Question: I have a problem with my XAML layout, this works perfectly on my Silverlight app, but when using Windows Runtime, all the checkboxes disappear from the grids entirely, yet the textblocks are aligned perfectly. I don't know what to change in my XAML to make it work correctly.
I figured out that the culprit is the HorizontalAlignment property, without it, the checkBoxes appear in the grids (though all snapped to the left side of the columns). The Textblocks use the same property, yet they appear completely fine.
This is what it looks like when using Silverlight:

'''
<Grid Height="Auto" VerticalAlignment="Top" Margin="0,10,0,0">
<Grid.ColumnDefinitions>
<ColumnDefinition Width="*"/>
<ColumnDefinition Width="*"/>
<ColumnDefinition Width="*"/>
<ColumnDefinition Width="*"/>
<ColumnDefinition Width="*"/>
</Grid.ColumnDefinitions>
<Grid.RowDefinitions>
<RowDefinition Height="Auto"/>
<RowDefinition Height="Auto"/>
</Grid.RowDefinitions>
<CheckBox Name="ARStory" HorizontalAlignment="Center" Grid.Row="0" Grid.Column="0"/>
<CheckBox Name="ARPath1" HorizontalAlignment="Center" Grid.Row="0" Grid.Column="1"/>
<CheckBox Name="ARPath2" HorizontalAlignment="Center" Grid.Row="0" Grid.Column="2"/>
<CheckBox Name="ARPath3" HorizontalAlignment="Center" Grid.Row="0" Grid.Column="3"/>
<CheckBox Name="ARPath4" HorizontalAlignment="Center" Grid.Row="0" Grid.Column="4"/>
<TextBlock Text="Story" Grid.Row="1" Grid.Column="0" HorizontalAlignment="Center"/>
<TextBlock Text="Path 1" Grid.Row="1" Grid.Column="1" HorizontalAlignment="Center"/>
<TextBlock Text="Path 2" Grid.Row="1" Grid.Column="2" HorizontalAlignment="Center"/>
<TextBlock Text="Path 3" Grid.Row="1" Grid.Column="3" HorizontalAlignment="Center"/>
<TextBlock Text="Path 4" Grid.Row="1" Grid.Column="4" HorizontalAlignment="Center"/>
</Grid>
'''
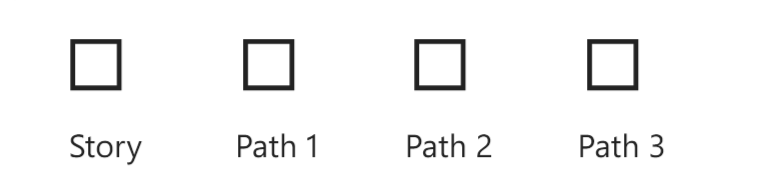
Answer: I would much rather edit the checkbox template instead of separating the box and the label because:
- - - -
'''
<Page.Resources>
<Style x:Key="CheckBoxStyleCentered" TargetType="CheckBox">
<Setter Property="Background" Value="{ThemeResource CheckBoxBackgroundThemeBrush}"/>
<Setter Property="BorderBrush" Value="{ThemeResource CheckBoxBorderThemeBrush}"/>
<Setter Property="BorderThickness" Value="{ThemeResource PhoneBorderThickness}"/>
<Setter Property="FontSize" Value="{ThemeResource TextStyleLargeFontSize}"/>
<Setter Property="FontFamily" Value="{ThemeResource PhoneFontFamilyNormal}"/>
<Setter Property="HorizontalContentAlignment" Value="Center"/>
<Setter Property="VerticalContentAlignment" Value="Top"/>
<Setter Property="HorizontalAlignment" Value="Left"/>
<Setter Property="VerticalAlignment" Value="Top"/>
<Setter Property="Padding" Value="0,10,0,0"/>
<Setter Property="MinWidth" Value="50"/>
<Setter Property="Template">
<Setter.Value>
<ControlTemplate TargetType="CheckBox">
<Grid Background="Transparent">
<VisualStateManager.VisualStateGroups>
<VisualStateGroup x:Name="CommonStates">
<VisualStateGroup.Transitions>
<VisualTransition From="Pressed" To="PointerOver">
<Storyboard>
<PointerUpThemeAnimation Storyboard.TargetName="Grid"/>
</Storyboard>
</VisualTransition>
<VisualTransition From="PointerOver" To="Normal">
<Storyboard>
<PointerUpThemeAnimation Storyboard.TargetName="Grid"/>
</Storyboard>
</VisualTransition>
<VisualTransition From="Pressed" To="Normal">
<Storyboard>
<PointerUpThemeAnimation Storyboard.TargetName="Grid"/>
</Storyboard>
</VisualTransition>
</VisualStateGroup.Transitions>
<VisualState x:Name="Normal"/>
<VisualState x:Name="MouseOver"/>
<VisualState x:Name="PointerOver"/>
<VisualState x:Name="Pressed">
<Storyboard>
<PointerDownThemeAnimation Storyboard.TargetName="Grid"/>
<ObjectAnimationUsingKeyFrames Storyboard.TargetProperty="Background" Storyboard.TargetName="CheckBackground">
<DiscreteObjectKeyFrame KeyTime="0" Value="{ThemeResource CheckBoxPressedBackgroundThemeBrush}"/>
</ObjectAnimationUsingKeyFrames>
<ObjectAnimationUsingKeyFrames Storyboard.TargetProperty="Fill" Storyboard.TargetName="CheckGlyph">
<DiscreteObjectKeyFrame KeyTime="0" Value="{ThemeResource CheckBoxPressedForegroundThemeBrush}"/>
</ObjectAnimationUsingKeyFrames>
<ObjectAnimationUsingKeyFrames Storyboard.TargetProperty="Fill" Storyboard.TargetName="NormalRectangle">
<DiscreteObjectKeyFrame KeyTime="0" Value="{ThemeResource CheckBoxPressedBackgroundThemeBrush}"/>
</ObjectAnimationUsingKeyFrames>
</Storyboard>
</VisualState>
<VisualState x:Name="Disabled">
<Storyboard>
<ObjectAnimationUsingKeyFrames Storyboard.TargetProperty="BorderBrush" Storyboard.TargetName="CheckBackground">
<DiscreteObjectKeyFrame KeyTime="0" Value="{ThemeResource CheckBoxDisabledBorderThemeBrush}"/>
</ObjectAnimationUsingKeyFrames>
<ObjectAnimationUsingKeyFrames Storyboard.TargetProperty="Fill" Storyboard.TargetName="CheckGlyph">
<DiscreteObjectKeyFrame KeyTime="0" Value="{ThemeResource CheckBoxDisabledForegroundThemeBrush}"/>
</ObjectAnimationUsingKeyFrames>
<ObjectAnimationUsingKeyFrames Storyboard.TargetProperty="Fill" Storyboard.TargetName="NormalRectangle">
<DiscreteObjectKeyFrame KeyTime="0" Value="{ThemeResource CheckBoxDisabledBackgroundThemeBrush}"/>
</ObjectAnimationUsingKeyFrames>
<ObjectAnimationUsingKeyFrames Storyboard.TargetProperty="Foreground" Storyboard.TargetName="ContentPresenter">
<DiscreteObjectKeyFrame KeyTime="0" Value="{ThemeResource CheckBoxDisabledForegroundThemeBrush}"/>
</ObjectAnimationUsingKeyFrames>
</Storyboard>
</VisualState>
</VisualStateGroup>
<VisualStateGroup x:Name="CheckStates">
<VisualState x:Name="Checked">
<Storyboard>
<ObjectAnimationUsingKeyFrames Storyboard.TargetProperty="Visibility" Storyboard.TargetName="CheckGlyph">
<DiscreteObjectKeyFrame KeyTime="0" Value="Visible"/>
</ObjectAnimationUsingKeyFrames>
</Storyboard>
</VisualState>
<VisualState x:Name="Unchecked"/>
<VisualState x:Name="Indeterminate">
<Storyboard>
<ObjectAnimationUsingKeyFrames Storyboard.TargetProperty="Visibility" Storyboard.TargetName="NormalRectangle">
<DiscreteObjectKeyFrame KeyTime="0" Value="Visible"/>
</ObjectAnimationUsingKeyFrames>
</Storyboard>
</VisualState>
</VisualStateGroup>
</VisualStateManager.VisualStateGroups>
<Grid x:Name="Grid" Margin="{ThemeResource PhoneTouchTargetLargeOverhang}">
<Grid.RowDefinitions>
<RowDefinition Height="Auto" />
<RowDefinition Height="Auto" />
</Grid.RowDefinitions>
<Grid Grid.Column="0" VerticalAlignment="Top" HorizontalAlignment="Center">
<Border x:Name="CheckBackground" BorderBrush="{TemplateBinding BorderBrush}" BorderThickness="{TemplateBinding BorderThickness}" Background="{TemplateBinding Background}" HorizontalAlignment="Left" Height="25.5" IsHitTestVisible="False" VerticalAlignment="Center" Width="25.5"/>
<Rectangle x:Name="NormalRectangle" Fill="{ThemeResource CheckBoxBackgroundThemeBrush}" HorizontalAlignment="Center" Height="13" IsHitTestVisible="False" Visibility="Collapsed" VerticalAlignment="Center" Width="13"/>
<Path x:Name="CheckGlyph" Data="M0,123 L39,93 L124,164 L256,18 L295,49 L124,240 z" Fill="{ThemeResource CheckBoxForegroundThemeBrush}" FlowDirection="LeftToRight" HorizontalAlignment="Center" Height="17" IsHitTestVisible="False" Stretch="Fill" StrokeThickness="2.5" StrokeLineJoin="Round" Visibility="Collapsed" VerticalAlignment="Center" Width="18.5"/>
</Grid>
<ContentPresenter x:Name="ContentPresenter" AutomationProperties.AccessibilityView="Raw" ContentTemplate="{TemplateBinding ContentTemplate}" Content="{TemplateBinding Content}" Grid.Row="1" Foreground="{TemplateBinding Foreground}" FontWeight="Normal" FontSize="{ThemeResource TextStyleLargeFontSize}" FontFamily="{ThemeResource PhoneFontFamilyNormal}" HorizontalAlignment="{TemplateBinding HorizontalContentAlignment}" Margin="{TemplateBinding Padding}" VerticalAlignment="{TemplateBinding VerticalContentAlignment}"/>
</Grid>
</Grid>
</ControlTemplate>
</Setter.Value>
</Setter>
</Style>
</Page.Resources>
<Grid Height="Auto" VerticalAlignment="Top" Margin="0,10,0,0">
<Grid.ColumnDefinitions>
<ColumnDefinition Width="*"/>
<ColumnDefinition Width="*"/>
<ColumnDefinition Width="*"/>
<ColumnDefinition Width="*"/>
<ColumnDefinition Width="*"/>
</Grid.ColumnDefinitions>
<CheckBox Name="ARStory" HorizontalAlignment="Center" Grid.Column="0" Content="Story" Style="{StaticResource CheckBoxStyleCentered}" />
<CheckBox Name="ARPath1" HorizontalAlignment="Center" Grid.Column="1" Content="Path 1" Style="{StaticResource CheckBoxStyleCentered}" />
<CheckBox Name="ARPath2" HorizontalAlignment="Center" Grid.Column="2" Content="Path 2" Style="{StaticResource CheckBoxStyleCentered}" />
<CheckBox Name="ARPath3" HorizontalAlignment="Center" Grid.Column="3" Content="Path 3" Style="{StaticResource CheckBoxStyleCentered}" />
<CheckBox Name="ARPath4" HorizontalAlignment="Center" Grid.Column="4" Content="Path 4" Style="{StaticResource CheckBoxStyleCentered}" />
</Grid>
'''

---
If you inspect the original checkbox style (right click an unstyled checkbox in the designer > Edit Template > Edit a Copy), you'll see that the default style sets the 'MinWidth' of the checkbox control:
'''
<Setter Property="MinWidth" Value="{ThemeResource CheckBoxAndRadioButtonMinWidthSize}"/>
'''
with
'''
<x:Double x:Key="CheckBoxAndRadioButtonMinWidthSize">168</x:Double>
'''
This is too large and causes the checkbox glyph to be pushed outside the bounds of the grid cell, which is why it isn't visible. Set 'MinWidth="0"' to each of your checkboxes and you'll restore the original layout you expected.